Question: What is the simplest way to customize this panel considered that the application is written in Java 7 and my favorite environment is Mac Os?

Thanks
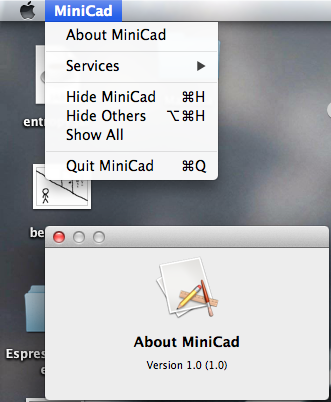
Answer: You need to use the 'com.apple.eawt' classes. For example, this scratch program shows a Java dialog instead of the Mac one.
'''
import javax.swing.*;
import com.apple.eawt.*;
import com.apple.eawt.AppEvent.*;
public class Foo
extends JPanel
implements AboutHandler
{
public static void main(String[] args)
throws Exception
{
Foo r = new Foo();
}
public Foo() {
Application.getApplication().setAboutHandler(this);
}
public void handleAbout(final AboutEvent e) {
JOptionPane.showMessageDialog(null, "hello, world");
}
}
'''
Unfortunately all of this stuff is deprecated. Apple used to develop and support all of this but doesn't anymore, and there are a lot of dead links around the internet.
I figured out the API from reading the Javadoc comments in the <URL>.
And running 'mdfind -name apple | grep -i jar' turned up '/usr/share/java/Stubs/AppleJavaExtensions.jar' on my machine, which allowed the above program to compile and run on my machine. But I have no idea where that file came from or if it'll be in future versions of Mac OS.